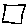
Label: square